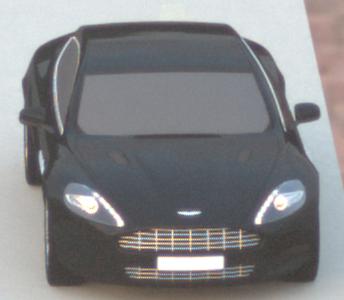
Make: Aston Martin
Model: Rapide
Detailed model: Rapide
Model produced from: 2010/03
Model produced until: 2013/07
Doors: 5
Color: black
Road condition: dry road
Daytime: dawn
Contrast: low contrast